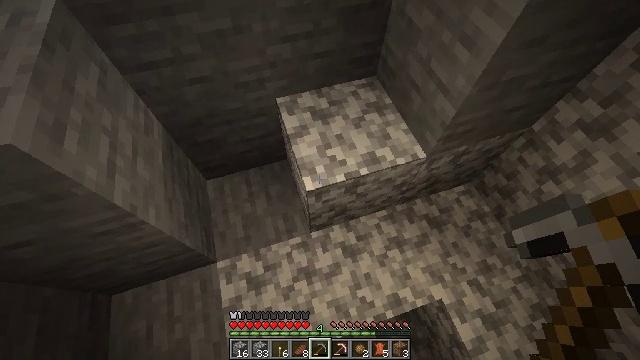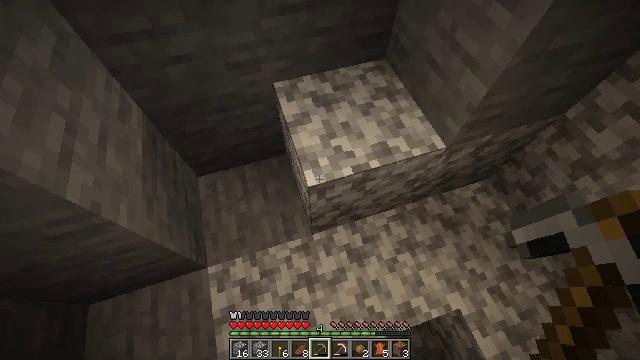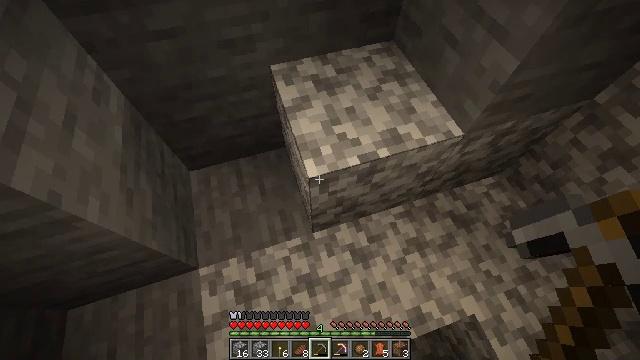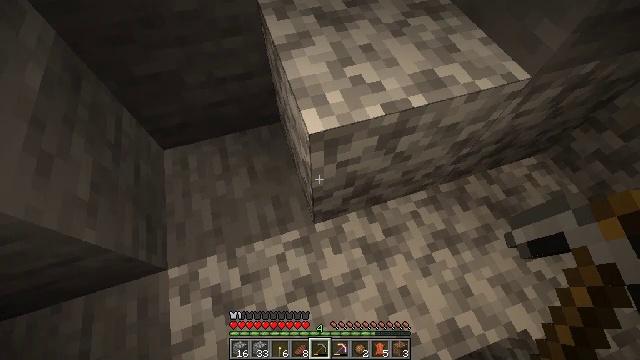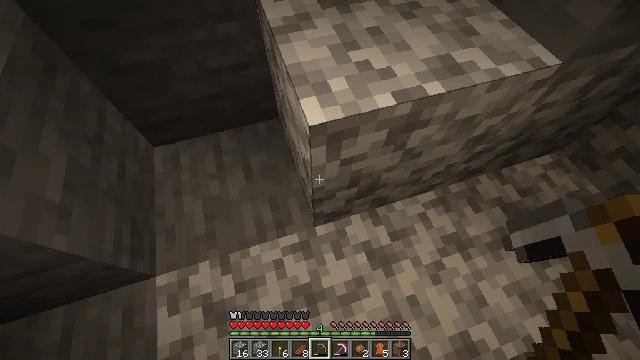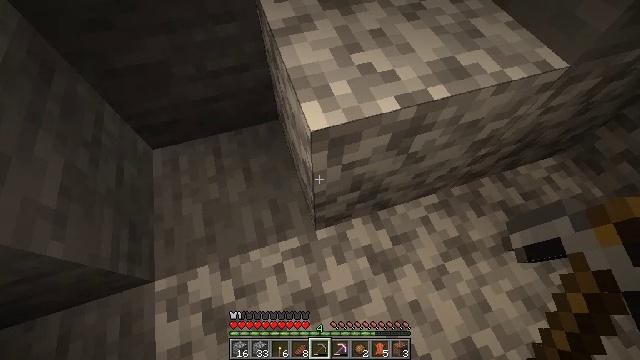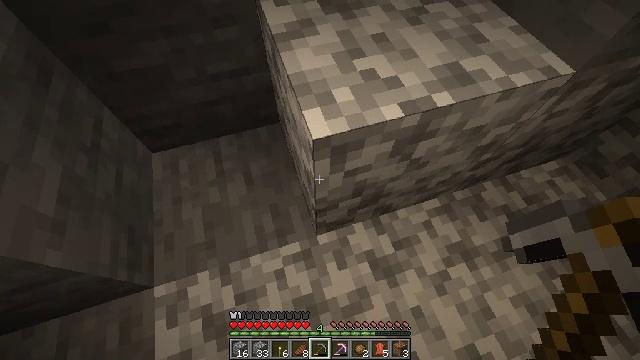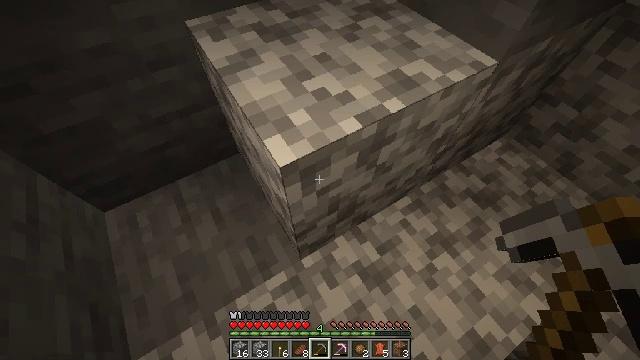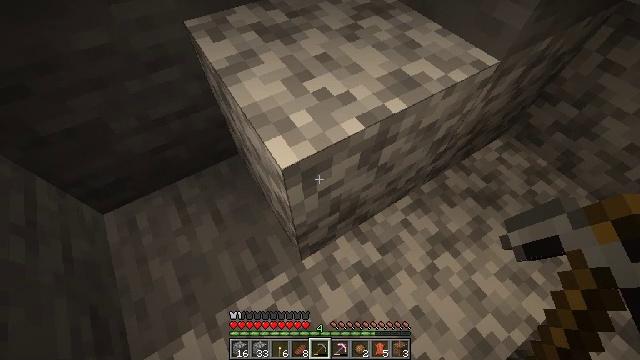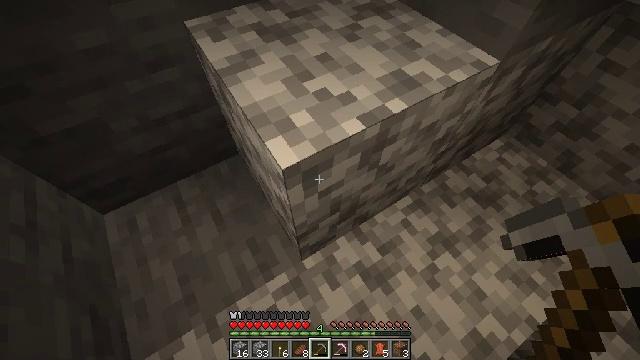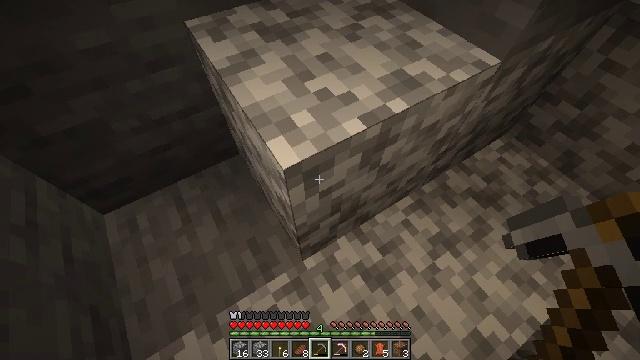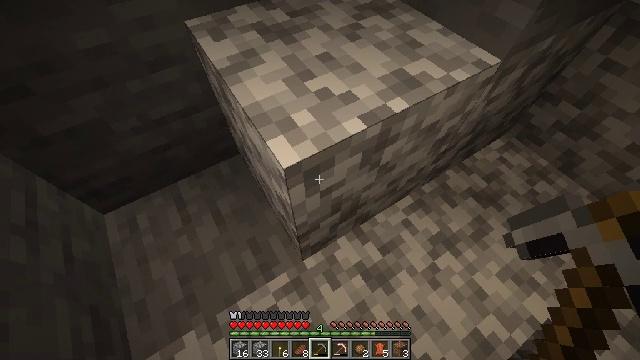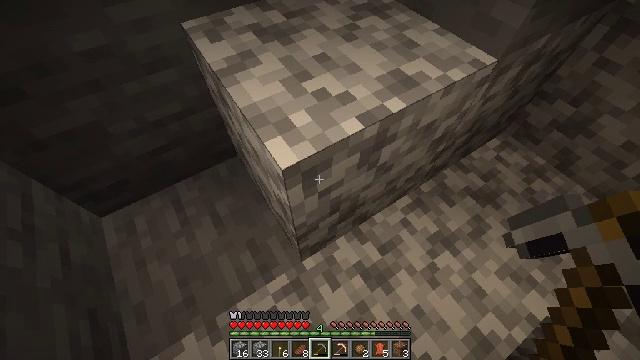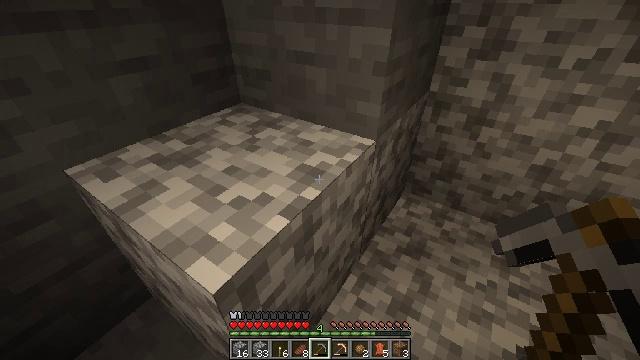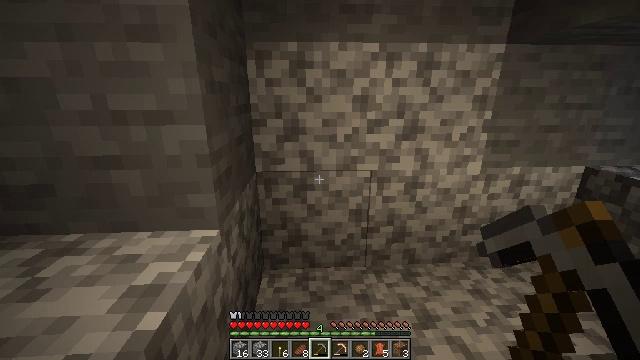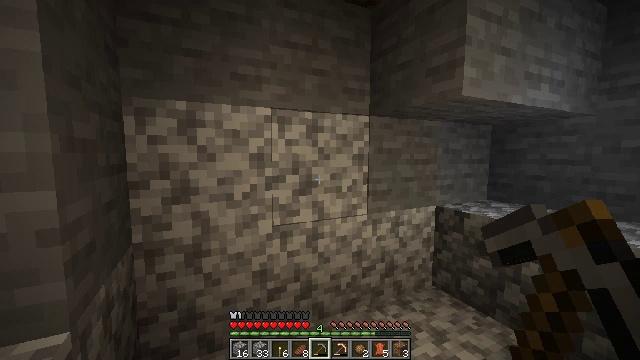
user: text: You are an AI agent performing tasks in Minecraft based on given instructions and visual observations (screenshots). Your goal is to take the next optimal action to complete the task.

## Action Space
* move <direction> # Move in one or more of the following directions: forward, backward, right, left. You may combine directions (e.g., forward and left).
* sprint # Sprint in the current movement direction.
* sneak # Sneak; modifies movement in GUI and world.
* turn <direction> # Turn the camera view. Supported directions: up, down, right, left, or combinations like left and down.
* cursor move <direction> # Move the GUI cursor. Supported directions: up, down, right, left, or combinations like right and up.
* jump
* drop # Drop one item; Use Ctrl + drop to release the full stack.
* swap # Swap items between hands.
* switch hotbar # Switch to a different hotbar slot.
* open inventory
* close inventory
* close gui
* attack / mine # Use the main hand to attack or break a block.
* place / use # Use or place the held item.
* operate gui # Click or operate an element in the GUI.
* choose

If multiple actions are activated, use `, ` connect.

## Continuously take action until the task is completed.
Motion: motion action
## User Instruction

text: Break the grass block.
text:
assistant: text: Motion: no_op
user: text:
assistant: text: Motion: no_op
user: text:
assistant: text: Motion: no_op
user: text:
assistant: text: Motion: no_op
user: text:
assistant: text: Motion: no_op
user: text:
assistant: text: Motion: no_op
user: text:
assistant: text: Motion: turn right and up
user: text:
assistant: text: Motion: no_op
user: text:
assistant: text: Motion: no_op
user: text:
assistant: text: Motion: no_op
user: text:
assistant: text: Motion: no_op
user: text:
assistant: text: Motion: no_op
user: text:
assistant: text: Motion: turn right and up
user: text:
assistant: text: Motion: turn right and up
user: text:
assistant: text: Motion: turn right and up
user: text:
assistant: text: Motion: turn right and up
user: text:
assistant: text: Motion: turn right and down
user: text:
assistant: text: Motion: turn right and down
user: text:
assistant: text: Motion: turn right
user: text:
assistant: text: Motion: no_op
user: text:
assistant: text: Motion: turn down
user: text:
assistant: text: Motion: turn down
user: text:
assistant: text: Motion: turn down
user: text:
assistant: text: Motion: no_op
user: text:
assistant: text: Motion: no_op
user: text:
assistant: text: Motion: no_op
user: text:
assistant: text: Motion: no_op
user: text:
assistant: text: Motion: no_op
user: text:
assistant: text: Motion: no_op
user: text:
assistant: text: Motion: no_op